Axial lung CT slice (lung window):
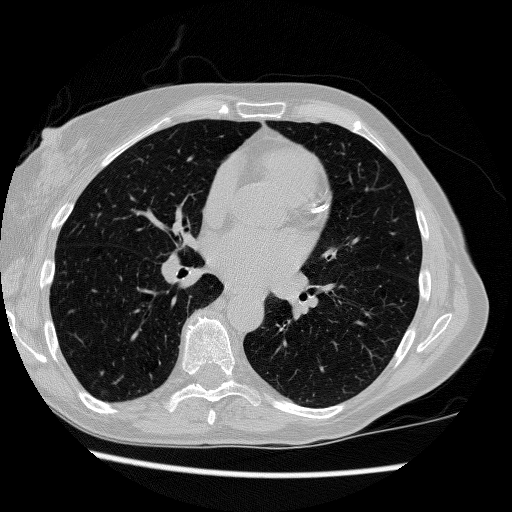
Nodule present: no